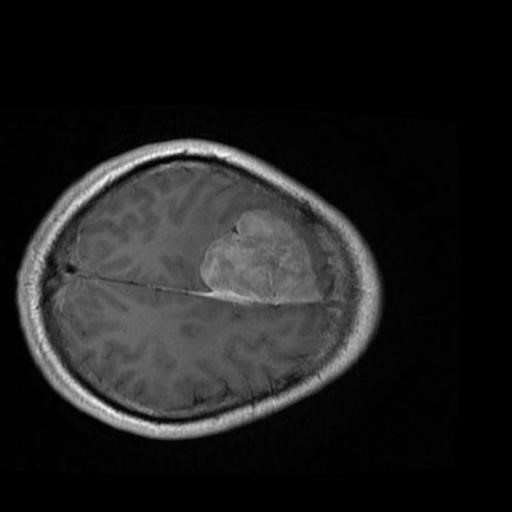
Label: brain_menin